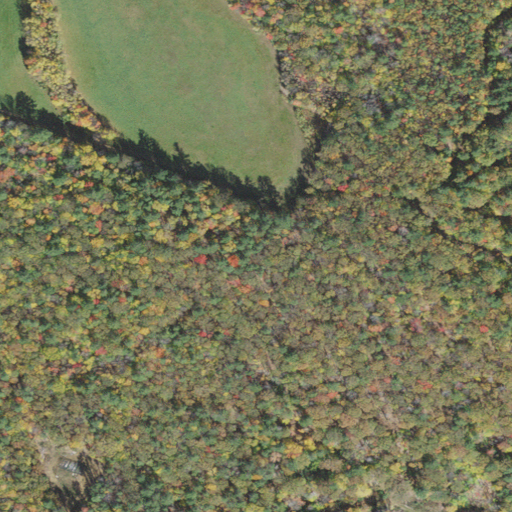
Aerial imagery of mountain in New Hampshire named Richardson Hill containing mixed forest, deciduous forest, and pasture